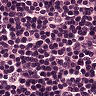
Metastatic tissue present: no